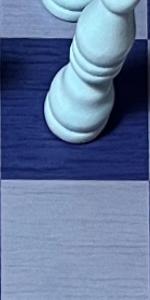
Label: Empty